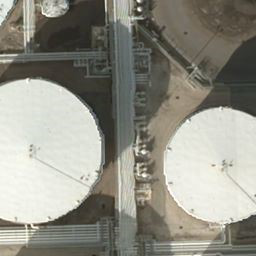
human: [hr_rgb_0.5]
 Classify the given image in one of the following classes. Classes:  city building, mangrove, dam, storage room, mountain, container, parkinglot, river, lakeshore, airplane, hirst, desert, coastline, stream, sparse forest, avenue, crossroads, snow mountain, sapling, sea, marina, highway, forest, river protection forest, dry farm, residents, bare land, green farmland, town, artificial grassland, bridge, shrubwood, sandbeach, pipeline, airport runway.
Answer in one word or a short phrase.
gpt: storage room